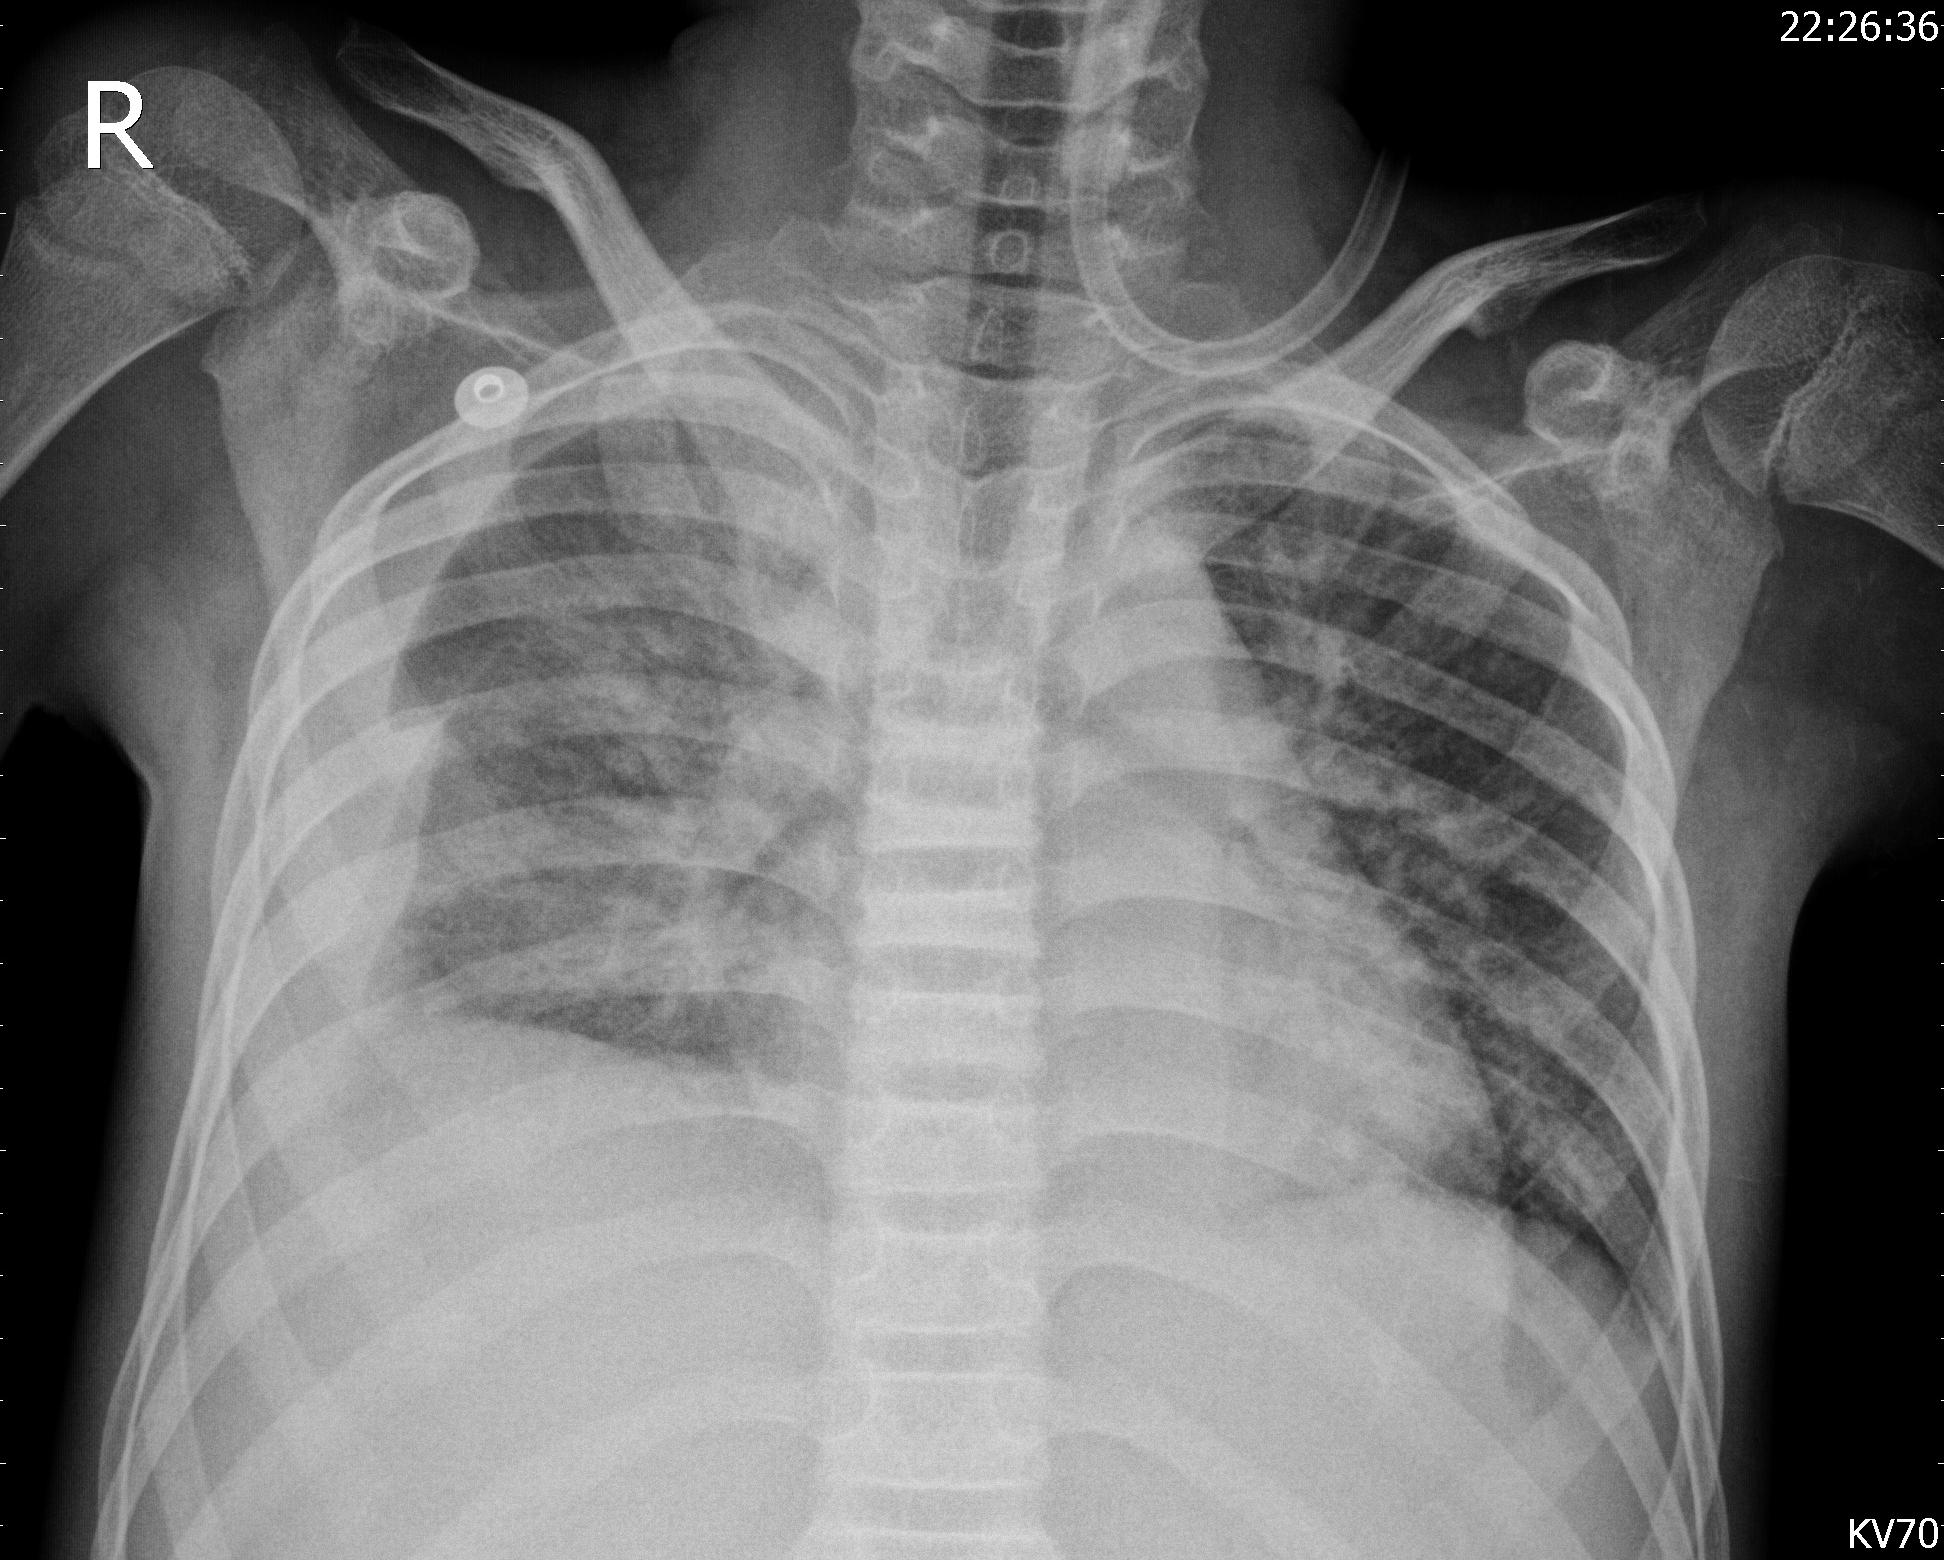
Diagnosis: PNEUMONIA